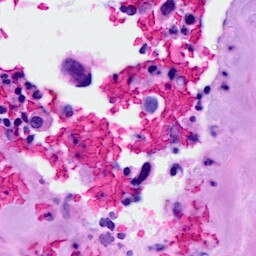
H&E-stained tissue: Breast